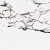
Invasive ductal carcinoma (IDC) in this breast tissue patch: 0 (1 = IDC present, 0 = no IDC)